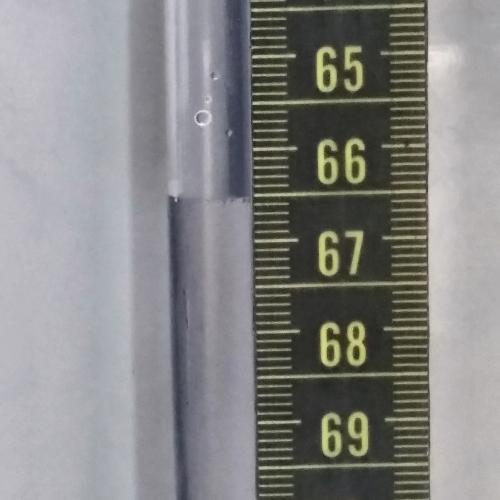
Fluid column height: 66.5 cm